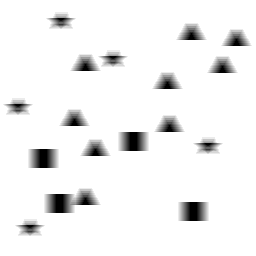
Squares: 4
Triangles: 9
Stars: 5
Total shapes: 18